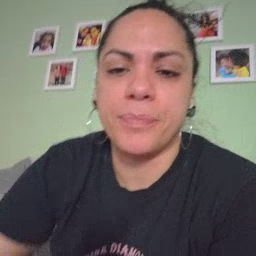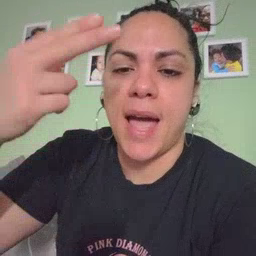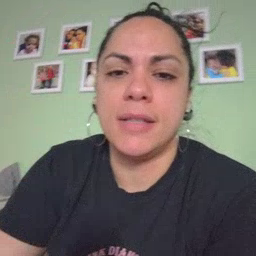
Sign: high